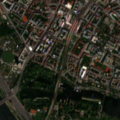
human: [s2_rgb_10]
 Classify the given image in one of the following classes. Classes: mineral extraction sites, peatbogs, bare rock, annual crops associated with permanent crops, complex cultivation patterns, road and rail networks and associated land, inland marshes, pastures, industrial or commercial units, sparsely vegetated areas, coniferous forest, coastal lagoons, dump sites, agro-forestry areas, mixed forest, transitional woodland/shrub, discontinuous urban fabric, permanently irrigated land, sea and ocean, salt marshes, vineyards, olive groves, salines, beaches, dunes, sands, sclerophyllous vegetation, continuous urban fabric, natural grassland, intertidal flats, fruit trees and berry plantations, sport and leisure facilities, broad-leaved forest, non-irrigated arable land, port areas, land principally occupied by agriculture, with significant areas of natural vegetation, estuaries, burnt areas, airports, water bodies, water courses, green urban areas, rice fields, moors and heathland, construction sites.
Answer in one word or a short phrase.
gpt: continuous urban fabric, discontinuous urban fabric, industrial or commercial units, green urban areas, water bodies